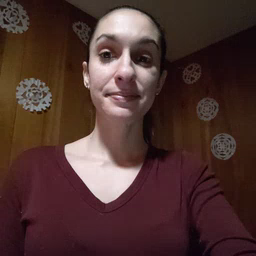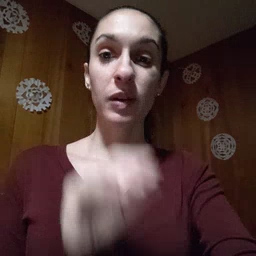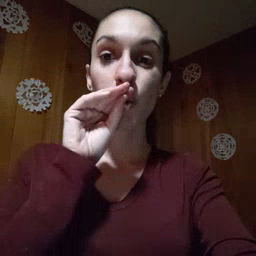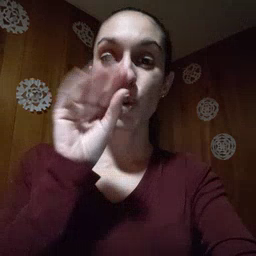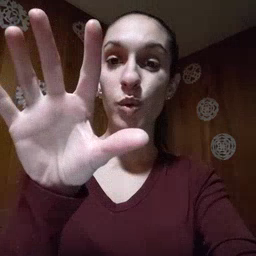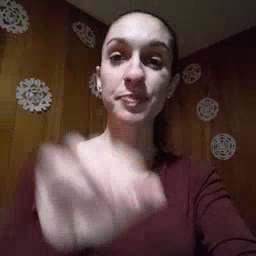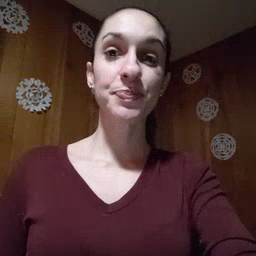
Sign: blow